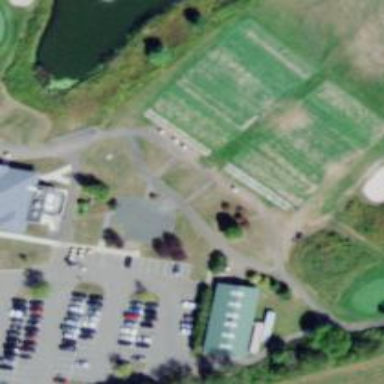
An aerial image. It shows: Grassy area designated as golf tee.